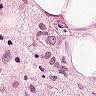
Metastatic tissue present: yes